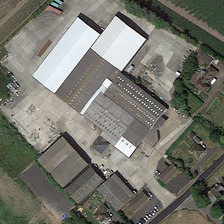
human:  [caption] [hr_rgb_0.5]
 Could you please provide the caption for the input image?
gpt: some buildings and some green trees are in an industrial area .

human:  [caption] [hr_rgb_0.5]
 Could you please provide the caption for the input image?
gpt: some buildings and some green trees are in an industrial area .

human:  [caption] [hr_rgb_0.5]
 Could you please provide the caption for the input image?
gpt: some buildings and some green trees are in an industrial area .

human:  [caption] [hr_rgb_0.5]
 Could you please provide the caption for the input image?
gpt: some buildings and some green trees are in an industrial area .

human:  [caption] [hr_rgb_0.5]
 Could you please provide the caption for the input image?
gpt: some buildings and some green trees are in an industrial area .